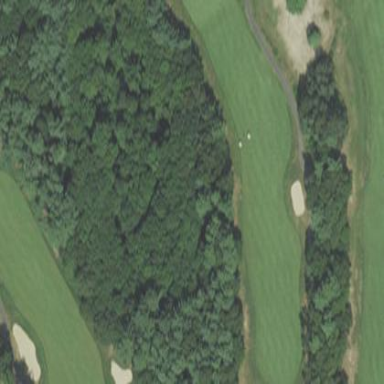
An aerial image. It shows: Grassy area designated as golf fairway.